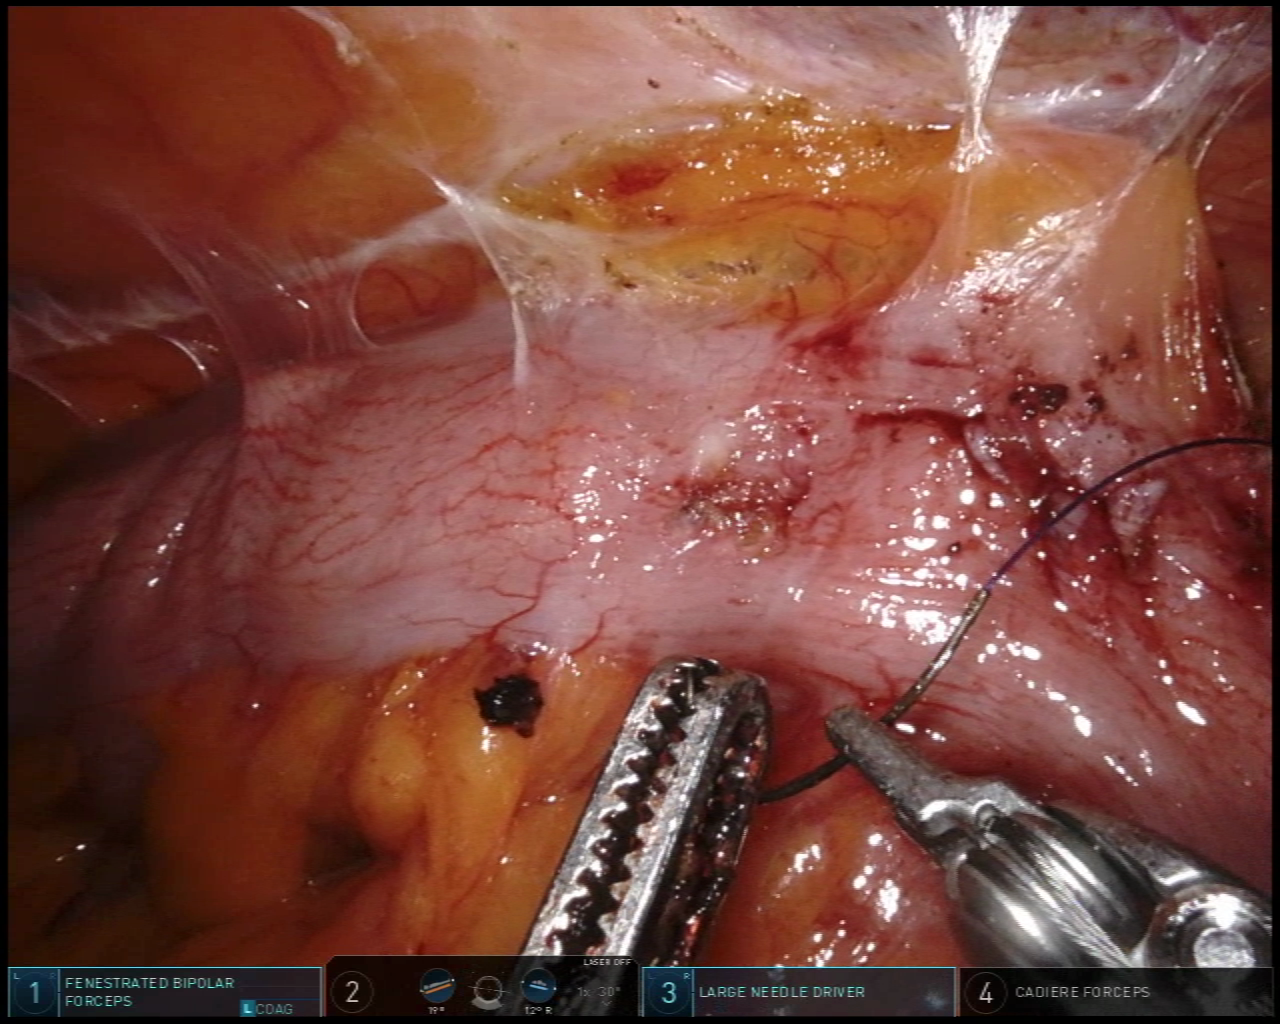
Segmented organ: colon
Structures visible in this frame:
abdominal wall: yes
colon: yes
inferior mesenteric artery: no
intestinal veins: no
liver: no
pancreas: no
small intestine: no
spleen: no
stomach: no
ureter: no
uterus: no
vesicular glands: no